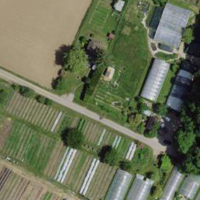
EUNIS habitat code: 55
Species observed at this site:
Fringilla coelebs